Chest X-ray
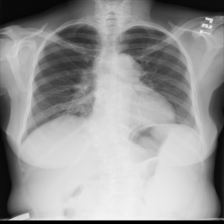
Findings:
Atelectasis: negative
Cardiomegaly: negative
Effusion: negative
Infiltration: negative
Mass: positive
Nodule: positive
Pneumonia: negative
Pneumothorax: negative
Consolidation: negative
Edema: negative
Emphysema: negative
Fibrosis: negative
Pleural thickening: negative
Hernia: negative